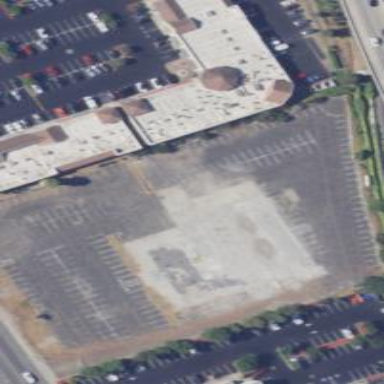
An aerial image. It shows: Retail building.